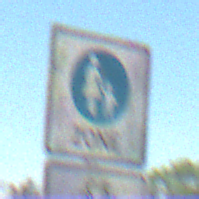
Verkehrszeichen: BeginnFussgaengerzone
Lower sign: EinspurigeFahrzeugeFrei5
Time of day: Midday
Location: Outdoor (Nature)
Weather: Clear
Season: NotSpecified
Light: Natural